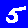
Digit: 5